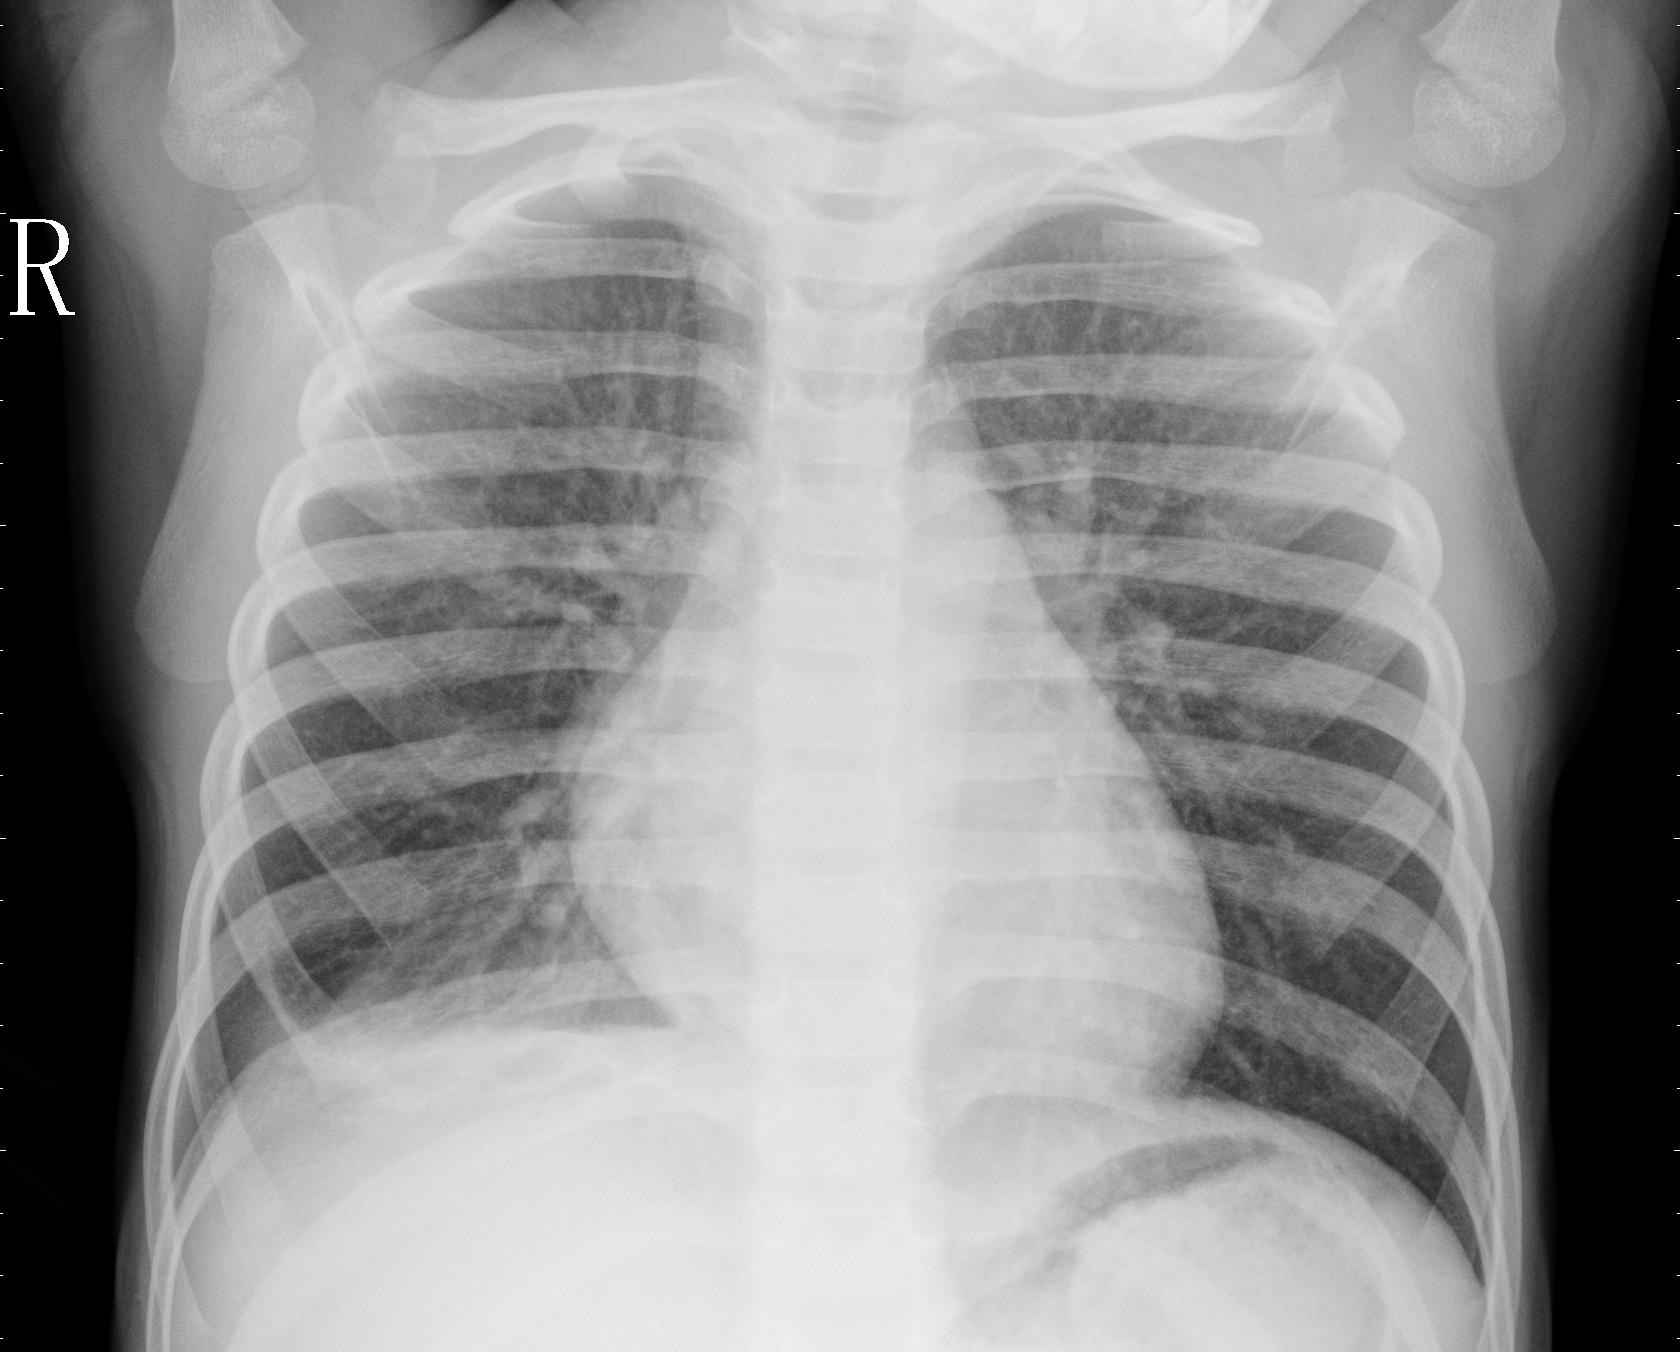
Diagnosis: PNEUMONIA